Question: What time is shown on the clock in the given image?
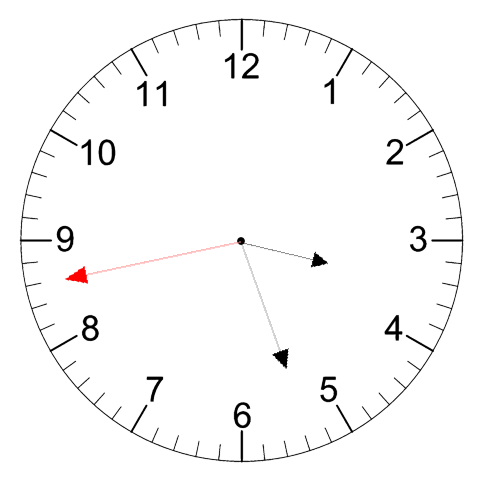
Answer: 03:26:43